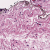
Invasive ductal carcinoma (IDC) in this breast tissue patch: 0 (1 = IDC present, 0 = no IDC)